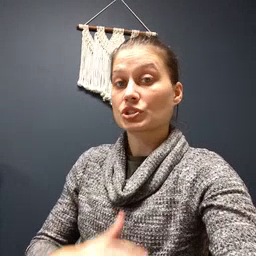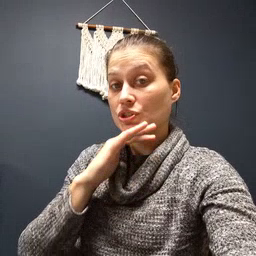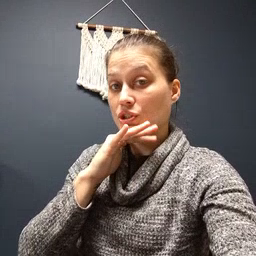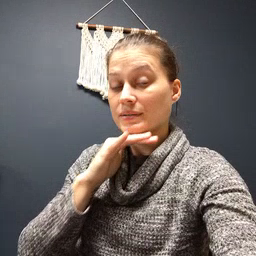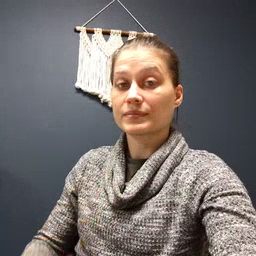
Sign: dirty